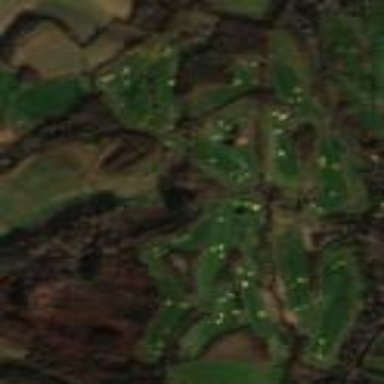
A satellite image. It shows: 18-hole golf course categorized under leisure land.